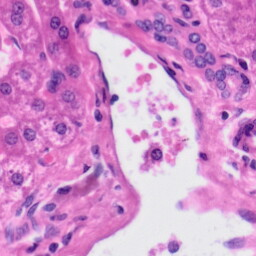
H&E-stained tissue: Liver